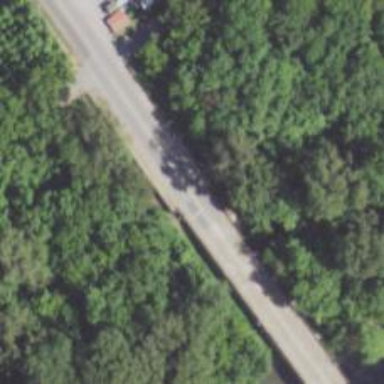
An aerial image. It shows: Secondary road with bridge.